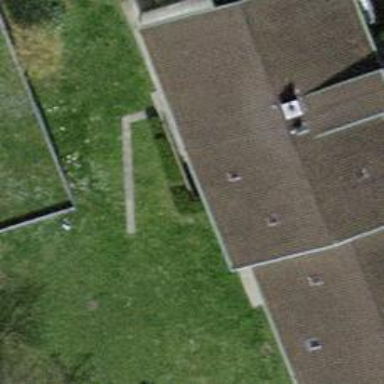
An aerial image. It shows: Building with pitched roof.